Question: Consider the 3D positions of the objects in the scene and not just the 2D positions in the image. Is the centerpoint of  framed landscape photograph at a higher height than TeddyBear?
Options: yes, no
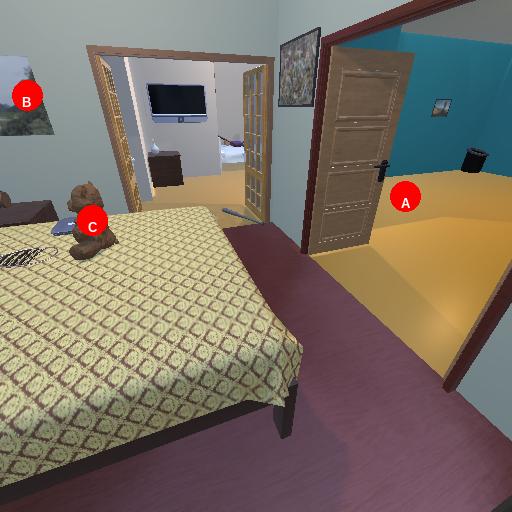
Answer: yes